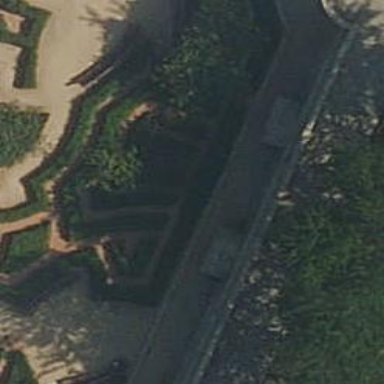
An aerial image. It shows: Hedge barrier.